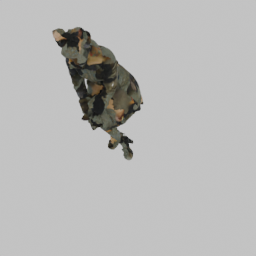
Label: people